Question: I am trying to have my input range all in one line and connected but after I added the span part the addon and the last textbox float to the right making them not joined. It works fine on mobile phones but on a normal monitor it has them separated. How can I move the addon and the last textbox next to the first textbox? (The Year and Price Textboxes are examples of my issue)
Here is what it looks like:

Here is what the Year code looks like:
'''
<div class="form-group">
<label for="tbxBegYear" class="col-sm-2 control-label">Year</label>
<div class="col-sm-10">
<div class="input-group">
<asp:TextBox ID="tbxBegYear" CssClass="form-control" runat="server" MaxLength="4" placeholder="Begin"/>
<span class="input-group-addon">-</span>
<asp:TextBox ID="tbxEndYear" CssClass="form-control" runat="server" MaxLength="4" placeholder="End"/>
</div>
</div>
</div>
'''
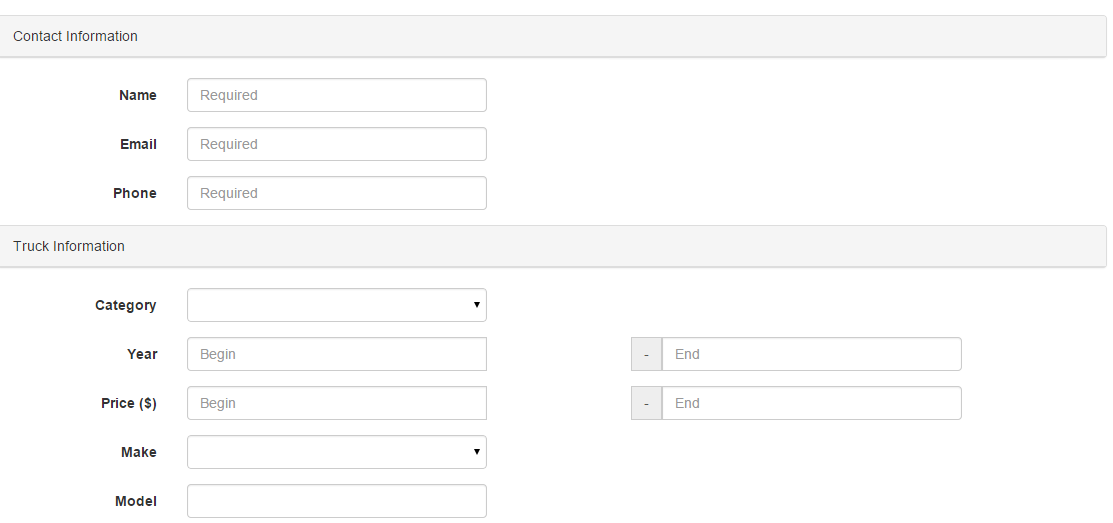
Answer: The following code works, so I'm guessing you have some CSS somewhere that we'd need to see to answer the question:
'''
<link href="http://maxcdn.bootstrapcdn.com/bootstrap/3.2.0/css/bootstrap.css" rel="stylesheet"/>
<div class="input-group">
<input type="text" class="form-control" placeholder="Start"/>
<span class="input-group-addon">-</span>
<input type="text" class="form-control" placeholder="End"/>
</div>
'''